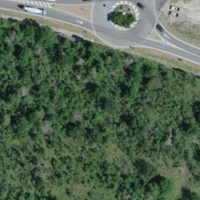
EUNIS habitat code: 43
Species observed at this site:
Hirundo rustica